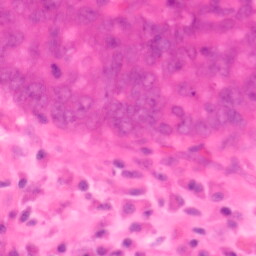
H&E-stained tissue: Colon